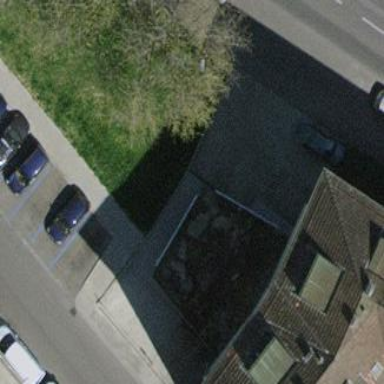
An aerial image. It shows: View of roof of building.